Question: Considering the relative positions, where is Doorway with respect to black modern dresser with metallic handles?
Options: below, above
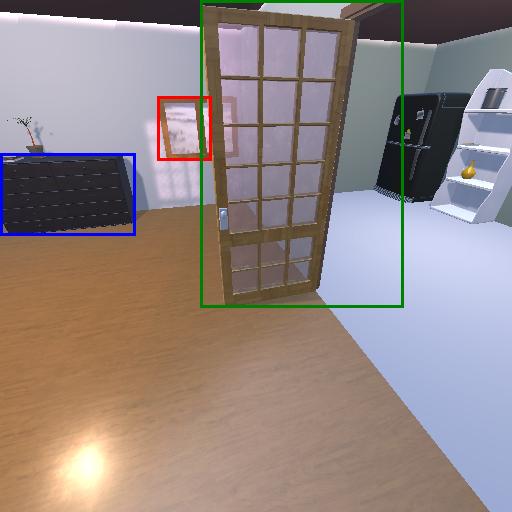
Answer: below